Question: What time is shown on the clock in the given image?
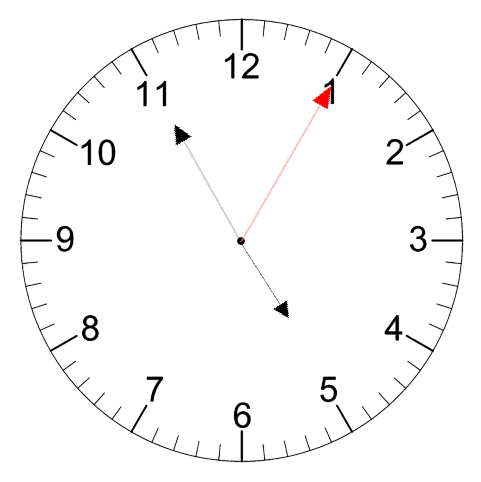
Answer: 04:55:05